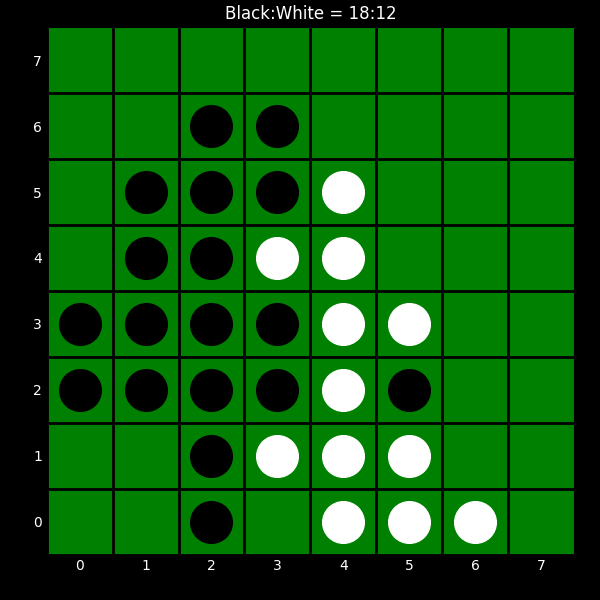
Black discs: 18
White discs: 12